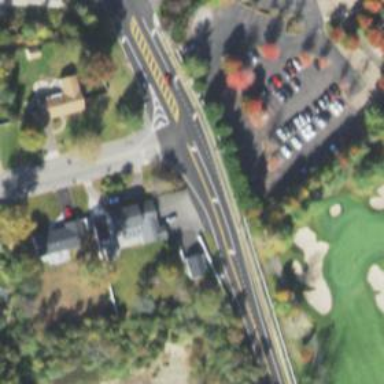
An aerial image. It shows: Secondary road with separate asphalt sidewalks.